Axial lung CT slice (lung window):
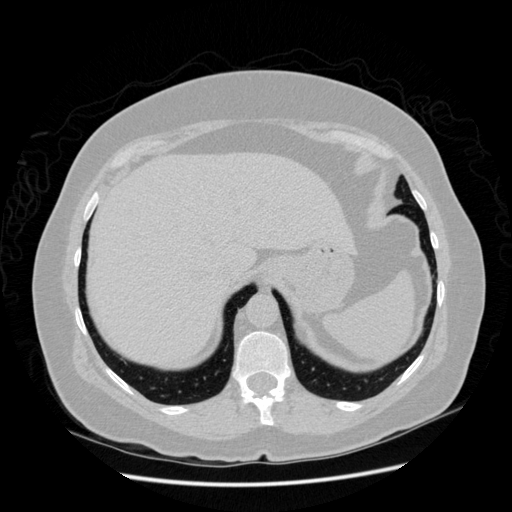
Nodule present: no